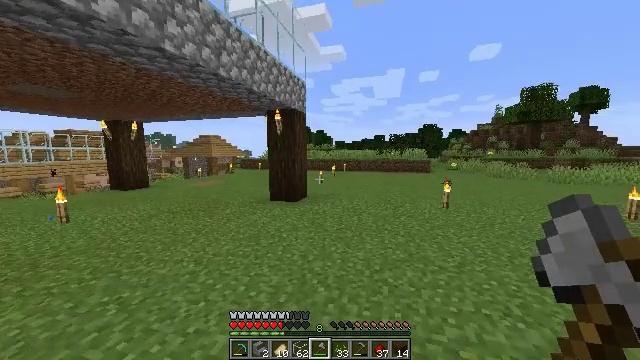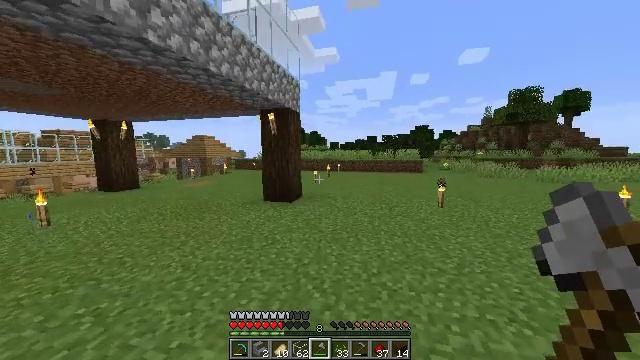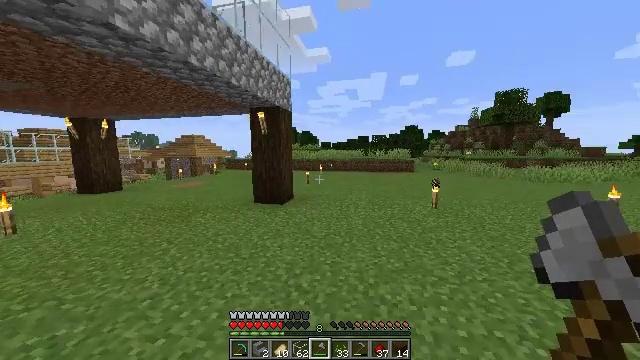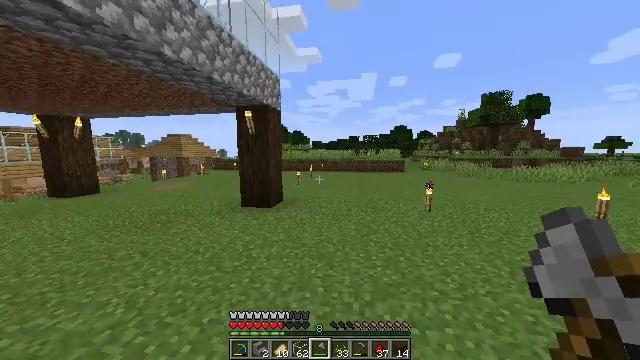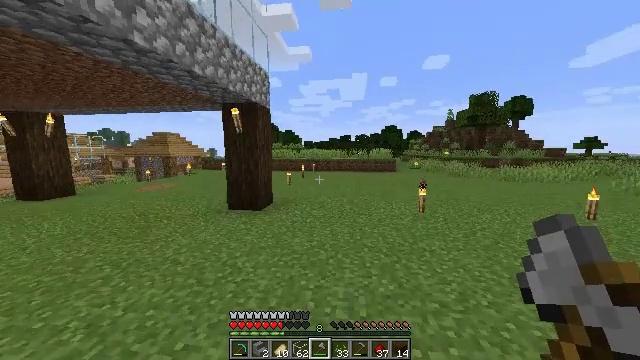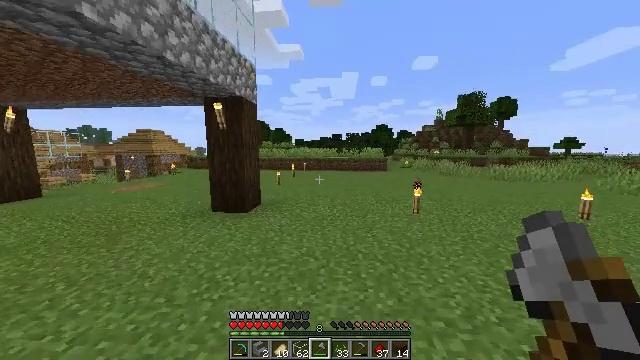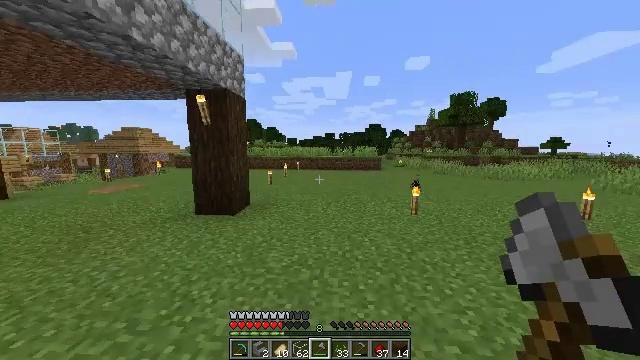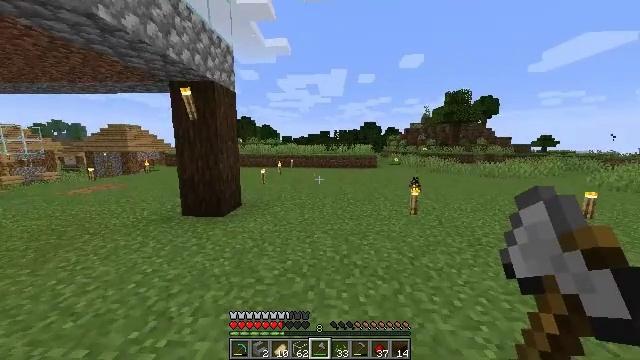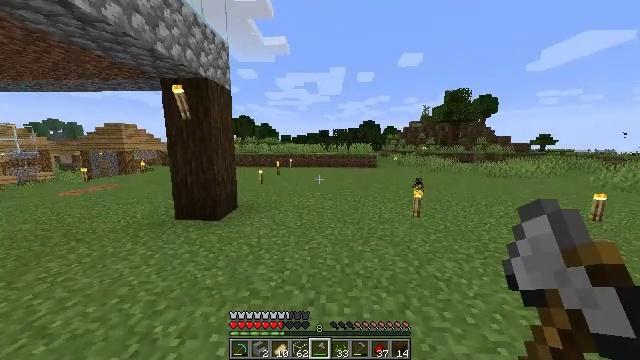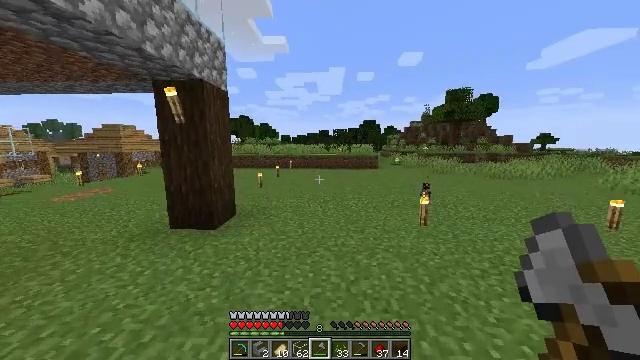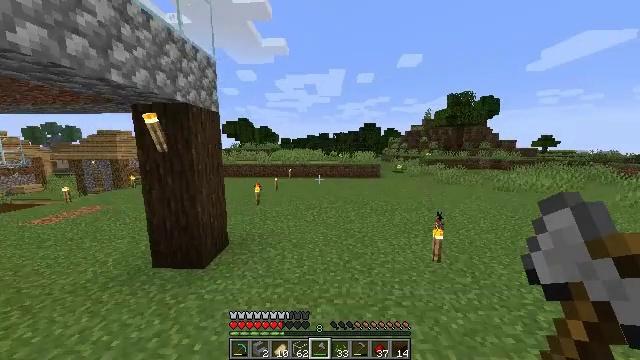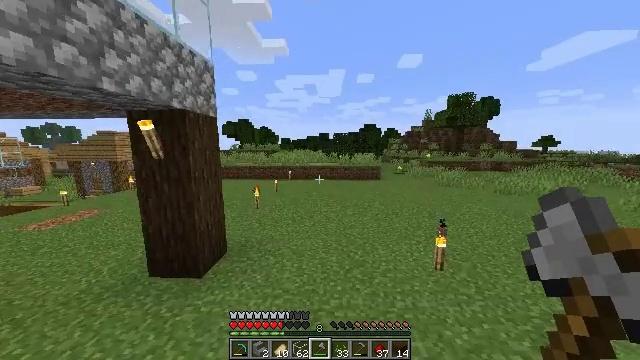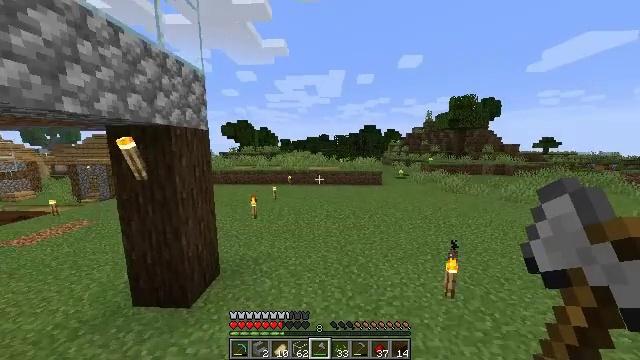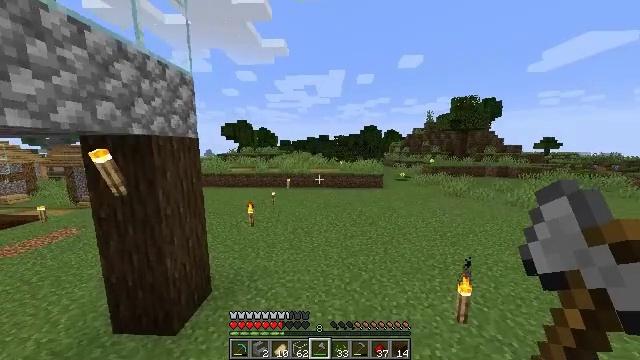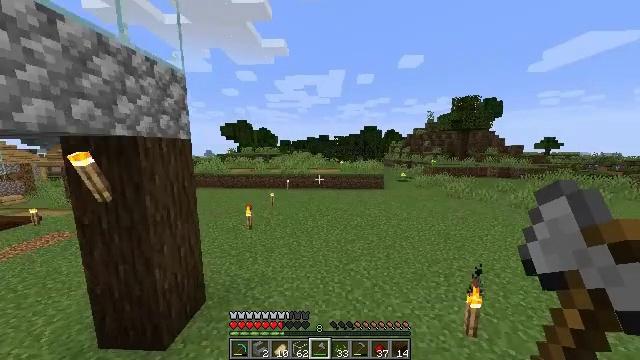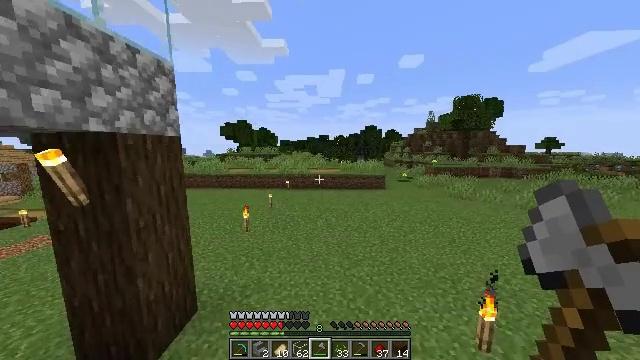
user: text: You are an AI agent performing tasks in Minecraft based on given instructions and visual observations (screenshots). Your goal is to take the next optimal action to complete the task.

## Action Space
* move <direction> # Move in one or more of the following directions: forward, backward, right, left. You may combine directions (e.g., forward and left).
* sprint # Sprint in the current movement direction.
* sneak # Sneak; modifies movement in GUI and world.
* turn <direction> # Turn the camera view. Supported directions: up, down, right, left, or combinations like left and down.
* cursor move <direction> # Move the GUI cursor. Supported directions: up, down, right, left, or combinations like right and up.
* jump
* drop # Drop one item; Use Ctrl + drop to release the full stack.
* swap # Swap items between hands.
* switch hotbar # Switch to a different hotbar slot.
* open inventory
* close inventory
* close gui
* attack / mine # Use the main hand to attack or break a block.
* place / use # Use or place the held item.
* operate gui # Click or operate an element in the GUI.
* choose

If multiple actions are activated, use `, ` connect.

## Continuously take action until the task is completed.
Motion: motion action
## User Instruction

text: Interact with the crafting table to get a dark oak trapdoor.
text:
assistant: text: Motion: move forward, sprint, turn right
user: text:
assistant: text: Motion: move forward, turn right
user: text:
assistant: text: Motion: move forward, turn right
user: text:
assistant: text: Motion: move forward, turn right
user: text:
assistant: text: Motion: move forward, turn right
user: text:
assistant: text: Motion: move forward, turn right
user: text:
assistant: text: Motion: move forward, turn right
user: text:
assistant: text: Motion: move forward
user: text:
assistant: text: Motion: move forward, jump
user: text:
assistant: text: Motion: move forward, jump
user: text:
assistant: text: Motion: move forward, jump
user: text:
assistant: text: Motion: move forward, jump
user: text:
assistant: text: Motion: move forward, jump
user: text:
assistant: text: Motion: move forward, jump
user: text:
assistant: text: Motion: move forward, jump
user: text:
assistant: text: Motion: move forward, jump
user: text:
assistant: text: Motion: move forward, jump
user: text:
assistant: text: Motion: move forward, jump
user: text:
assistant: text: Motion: move forward, turn left, jump
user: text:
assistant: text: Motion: move forward, turn left and down, jump
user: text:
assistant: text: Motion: move forward, sprint, turn left and down, jump
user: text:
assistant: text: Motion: move forward, sprint, turn left and down, jump
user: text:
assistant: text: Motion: move forward, sprint, turn left, jump
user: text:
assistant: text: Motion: move forward, sprint, turn left, jump
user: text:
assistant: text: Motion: move forward, sprint, turn left, jump
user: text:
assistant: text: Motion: move forward, turn left, jump
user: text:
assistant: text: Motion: move forward, turn left, jump
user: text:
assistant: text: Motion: move forward, turn left, jump
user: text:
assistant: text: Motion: move forward, jump
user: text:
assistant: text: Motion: move forward, jump